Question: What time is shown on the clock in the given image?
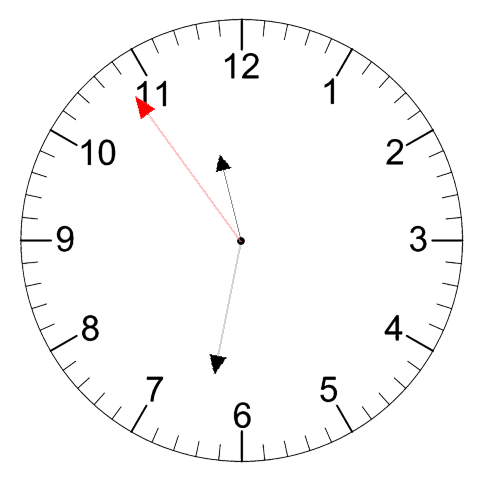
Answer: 11:31:54